Question: I'm reading a file with 'python-docx' and I'm making some changes in paragraph text, so that, everytime I change the text, I lost the color of some words:

Here is my code:
'''
def get_paragraphs(self, doc, paragraphs = []):
for p in doc.paragraphs:
if p.text:
if p.text[0] == r'{':
continue
if p.text.isspace():
continue
p.text = p.text.replace("Before", "After")
paragraphs.append(p.text)
for table in doc.tables:
for row in table.rows:
for cell in row.cells:
self.get_paragraphs(cell, paragraphs)
if not doc._parent:
return paragraphs
'''
I was thinking I could add a tag in the text like '"\<red\>Red\<red\>"', and pass this in the paragraph style, but I don't know how can I do that?
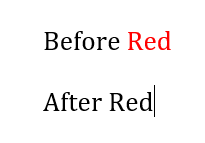
Answer: Using the "runs" list of paragraph objects, I can check each attribute, like color, if the text is bold or italic, and after that, make an "html tag" where I can get these parameters using BeatifullSoup:
'''
def get_paragraphs(doc, paragraphs = []):
for p in doc.paragraphs:
if p.text:
if p.text[0] == r'{':
continue
if p.text.isspace():
continue
runs_text = []
for r in p.runs:
text_tag = f'<text color="{r.font.color.rgb}">{r.text}</text>'.replace('Before', 'After')
runs_text.append(text_tag)
p.text = ''
# turn html to paragraphs
for text_tag in runs_text:
tag = BeautifulSoup(text_tag).find('text')
text = tag.text
run = p.add_run(text)
color = tuple(int(tag.get('color')[i:i+2], 16) for i in (0, 2, 4))
run.font.color.rgb = RGBColor(*color)
paragraphs.append(p.text)
for table in doc.tables:
for row in table.rows:
for cell in row.cells:
get_paragraphs(cell, paragraphs)
if not doc._parent:
return paragraphs
'''